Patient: sex M, age 70
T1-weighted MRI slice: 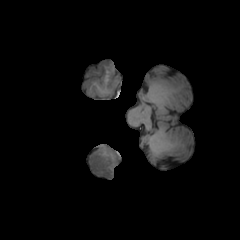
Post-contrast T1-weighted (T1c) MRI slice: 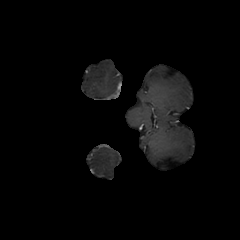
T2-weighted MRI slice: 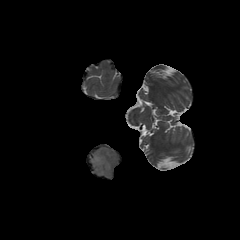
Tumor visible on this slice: yes
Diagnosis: Glioblastoma, IDH-wildtype
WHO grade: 4